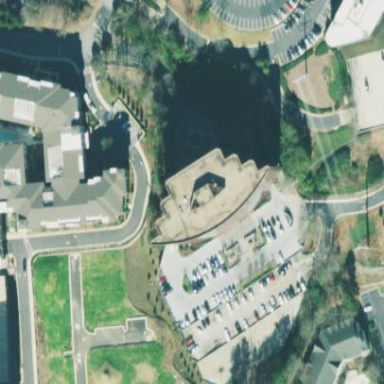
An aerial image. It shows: Commercial building.